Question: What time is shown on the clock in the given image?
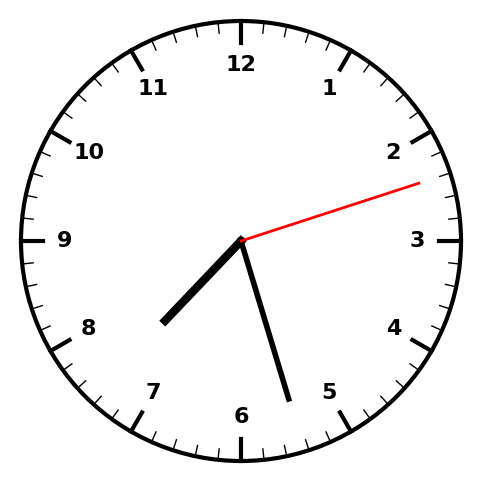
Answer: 07:27:12